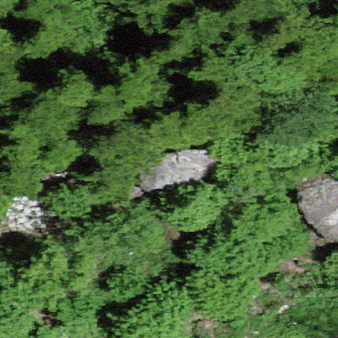
Label: bouldering_area